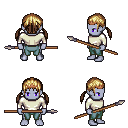
a pixel art fantasy rpg character, male body template, dark elf, purple skin, white long-sleeve shirt, teal pants, blonde twin-tailed hairstyle, bronze tiara, spear, four views (front, back, left, right), 2x2 character sprite sheet, small pixel art, hard edges, no anti-aliasing